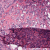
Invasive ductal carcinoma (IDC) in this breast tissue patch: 1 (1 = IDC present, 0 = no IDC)